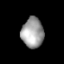
Tissue: lung
Cell type: Epithelial cells
Senescence score: 0.2256
Nuclear area (px): 657
Mean DAPI intensity: 157.725